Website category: auto
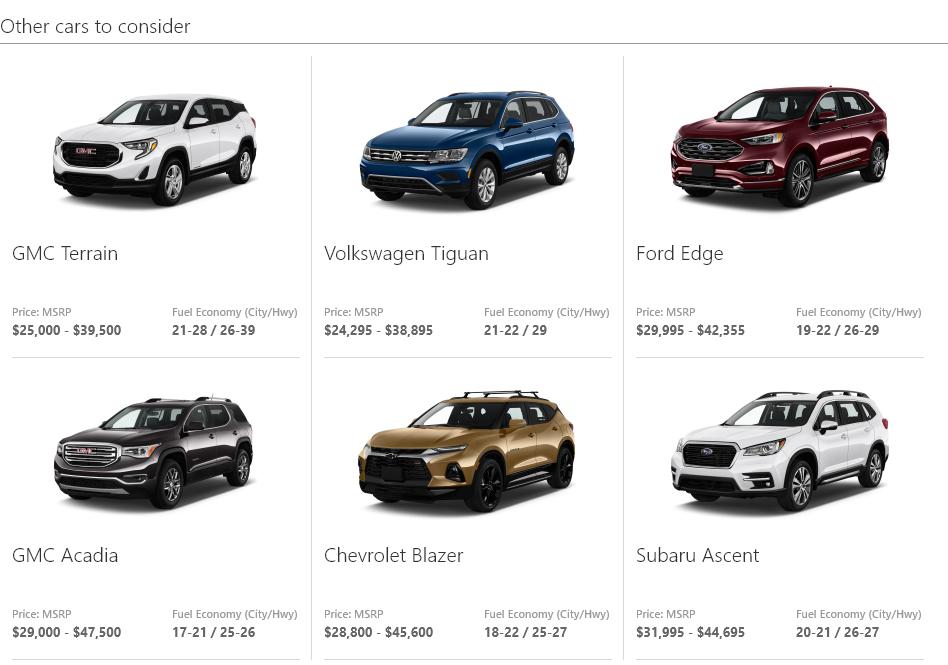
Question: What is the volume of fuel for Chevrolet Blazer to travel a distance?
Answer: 18-22 / 25-27

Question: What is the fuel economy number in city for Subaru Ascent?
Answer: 20-21

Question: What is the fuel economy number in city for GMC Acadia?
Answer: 17-21

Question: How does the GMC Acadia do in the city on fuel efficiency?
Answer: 17-21

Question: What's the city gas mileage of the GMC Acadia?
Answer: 17-21

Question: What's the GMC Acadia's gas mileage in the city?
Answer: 17-21

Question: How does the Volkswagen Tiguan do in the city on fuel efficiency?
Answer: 21-22

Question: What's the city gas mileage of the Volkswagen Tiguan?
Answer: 21-22

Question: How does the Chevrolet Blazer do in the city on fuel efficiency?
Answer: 18-22

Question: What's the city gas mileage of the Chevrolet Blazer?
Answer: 18-22

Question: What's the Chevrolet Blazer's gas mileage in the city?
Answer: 18-22

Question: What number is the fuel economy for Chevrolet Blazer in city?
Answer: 18-22

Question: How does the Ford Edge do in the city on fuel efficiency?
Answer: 19-22

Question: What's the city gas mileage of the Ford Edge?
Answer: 19-22

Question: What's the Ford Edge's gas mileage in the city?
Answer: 19-22

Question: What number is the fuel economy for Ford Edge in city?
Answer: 19-22

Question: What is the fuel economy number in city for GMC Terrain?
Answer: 21-28

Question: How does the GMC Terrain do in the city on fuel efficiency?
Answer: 21-28

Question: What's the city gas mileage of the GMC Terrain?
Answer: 21-28

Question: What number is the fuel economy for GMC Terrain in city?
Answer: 21-28

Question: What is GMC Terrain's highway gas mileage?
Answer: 26-39

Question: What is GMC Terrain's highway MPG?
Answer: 26-39

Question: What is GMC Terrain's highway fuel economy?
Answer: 26-39

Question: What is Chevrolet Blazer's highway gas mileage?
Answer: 25-27

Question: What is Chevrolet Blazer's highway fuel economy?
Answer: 25-27

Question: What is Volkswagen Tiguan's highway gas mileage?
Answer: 29

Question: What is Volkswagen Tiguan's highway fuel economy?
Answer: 29

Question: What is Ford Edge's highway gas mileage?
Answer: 26-29

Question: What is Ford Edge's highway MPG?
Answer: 26-29

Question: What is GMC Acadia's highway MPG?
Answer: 25-26

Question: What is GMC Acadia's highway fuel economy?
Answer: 25-26

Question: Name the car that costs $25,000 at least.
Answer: GMC Terrain

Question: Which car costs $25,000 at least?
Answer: GMC Terrain

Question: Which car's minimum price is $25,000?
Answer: GMC Terrain

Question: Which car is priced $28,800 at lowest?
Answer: Chevrolet Blazer

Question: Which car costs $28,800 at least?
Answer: Chevrolet Blazer

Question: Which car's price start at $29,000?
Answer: GMC Acadia

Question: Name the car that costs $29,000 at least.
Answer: GMC Acadia

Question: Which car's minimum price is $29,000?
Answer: GMC Acadia

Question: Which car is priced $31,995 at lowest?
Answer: Subaru Ascent

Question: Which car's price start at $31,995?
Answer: Subaru Ascent

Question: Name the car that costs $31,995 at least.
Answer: Subaru Ascent

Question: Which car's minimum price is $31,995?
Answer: Subaru Ascent

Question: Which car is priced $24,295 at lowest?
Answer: Volkswagen Tiguan

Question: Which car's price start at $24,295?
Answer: Volkswagen Tiguan

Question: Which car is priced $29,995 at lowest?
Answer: Ford Edge

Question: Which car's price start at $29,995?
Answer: Ford Edge

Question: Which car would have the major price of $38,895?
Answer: Volkswagen Tiguan

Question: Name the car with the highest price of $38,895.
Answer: Volkswagen Tiguan

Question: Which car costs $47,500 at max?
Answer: GMC Acadia

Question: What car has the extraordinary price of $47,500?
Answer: GMC Acadia

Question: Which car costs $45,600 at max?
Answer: Chevrolet Blazer

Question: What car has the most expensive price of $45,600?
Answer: Chevrolet Blazer

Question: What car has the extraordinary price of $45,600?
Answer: Chevrolet Blazer

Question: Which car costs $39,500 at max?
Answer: GMC Terrain

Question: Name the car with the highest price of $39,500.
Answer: GMC Terrain

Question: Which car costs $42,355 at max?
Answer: Ford Edge

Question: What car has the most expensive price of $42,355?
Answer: Ford Edge

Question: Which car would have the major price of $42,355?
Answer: Ford Edge

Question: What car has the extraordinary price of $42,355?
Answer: Ford Edge

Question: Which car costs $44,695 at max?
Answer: Subaru Ascent

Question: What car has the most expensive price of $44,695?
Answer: Subaru Ascent

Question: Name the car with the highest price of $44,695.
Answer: Subaru Ascent

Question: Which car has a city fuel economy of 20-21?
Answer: Subaru Ascent